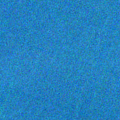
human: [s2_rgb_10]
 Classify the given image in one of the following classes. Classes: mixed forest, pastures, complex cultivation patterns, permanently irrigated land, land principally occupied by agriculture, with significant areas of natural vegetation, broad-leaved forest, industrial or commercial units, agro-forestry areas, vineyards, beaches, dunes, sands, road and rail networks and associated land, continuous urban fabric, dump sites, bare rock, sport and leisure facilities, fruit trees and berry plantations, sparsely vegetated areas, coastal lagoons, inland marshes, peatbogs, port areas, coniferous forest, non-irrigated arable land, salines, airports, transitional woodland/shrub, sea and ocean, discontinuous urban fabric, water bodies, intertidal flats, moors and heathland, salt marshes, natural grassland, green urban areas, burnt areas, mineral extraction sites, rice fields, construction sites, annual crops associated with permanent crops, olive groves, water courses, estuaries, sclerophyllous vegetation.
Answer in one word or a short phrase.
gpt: sea and ocean